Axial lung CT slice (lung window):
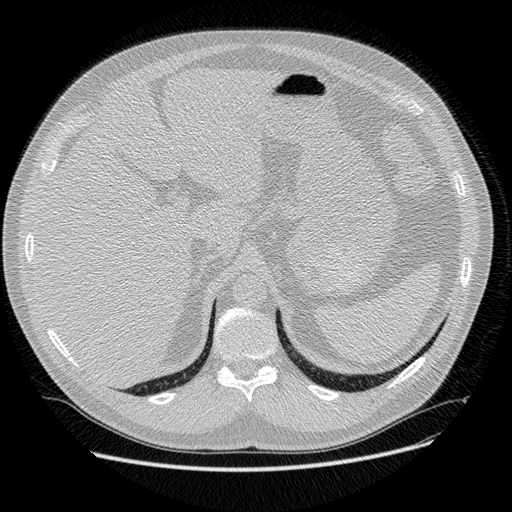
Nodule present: no